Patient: sex F, age 62
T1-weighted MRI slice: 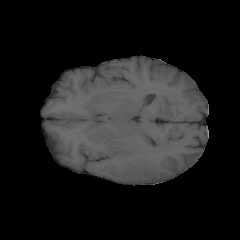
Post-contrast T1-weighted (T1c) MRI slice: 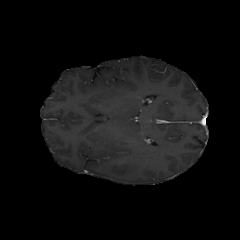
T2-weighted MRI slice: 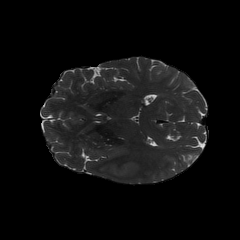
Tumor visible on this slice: no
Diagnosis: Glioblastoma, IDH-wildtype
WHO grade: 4